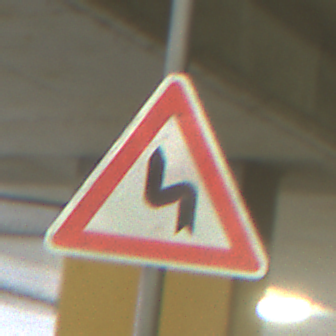
Verkehrszeichen: DoppelkurveZunaechstLinks
Umgebung: Indoor, Special
Tageszeit: NotSpecified
Wetter: NotSpecified
Licht: Artificial
Jahreszeit: NotSpecified
Kontrast: HighContrast